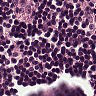
Metastatic tissue present: no